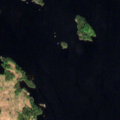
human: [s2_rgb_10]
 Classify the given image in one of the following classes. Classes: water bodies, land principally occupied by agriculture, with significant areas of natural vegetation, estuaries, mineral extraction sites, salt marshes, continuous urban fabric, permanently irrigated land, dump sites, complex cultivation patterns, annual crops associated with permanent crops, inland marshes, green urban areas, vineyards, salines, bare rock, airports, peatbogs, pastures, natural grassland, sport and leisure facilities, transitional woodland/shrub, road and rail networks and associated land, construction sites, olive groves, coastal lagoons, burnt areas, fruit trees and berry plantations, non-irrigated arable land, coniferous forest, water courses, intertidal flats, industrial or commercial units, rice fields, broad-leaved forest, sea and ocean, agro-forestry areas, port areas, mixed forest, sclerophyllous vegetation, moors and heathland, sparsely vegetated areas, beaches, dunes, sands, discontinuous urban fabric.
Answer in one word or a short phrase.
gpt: coniferous forest, transitional woodland/shrub, water bodies